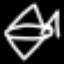
Label: airplane